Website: crate-barrel
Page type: stored-credit-cards
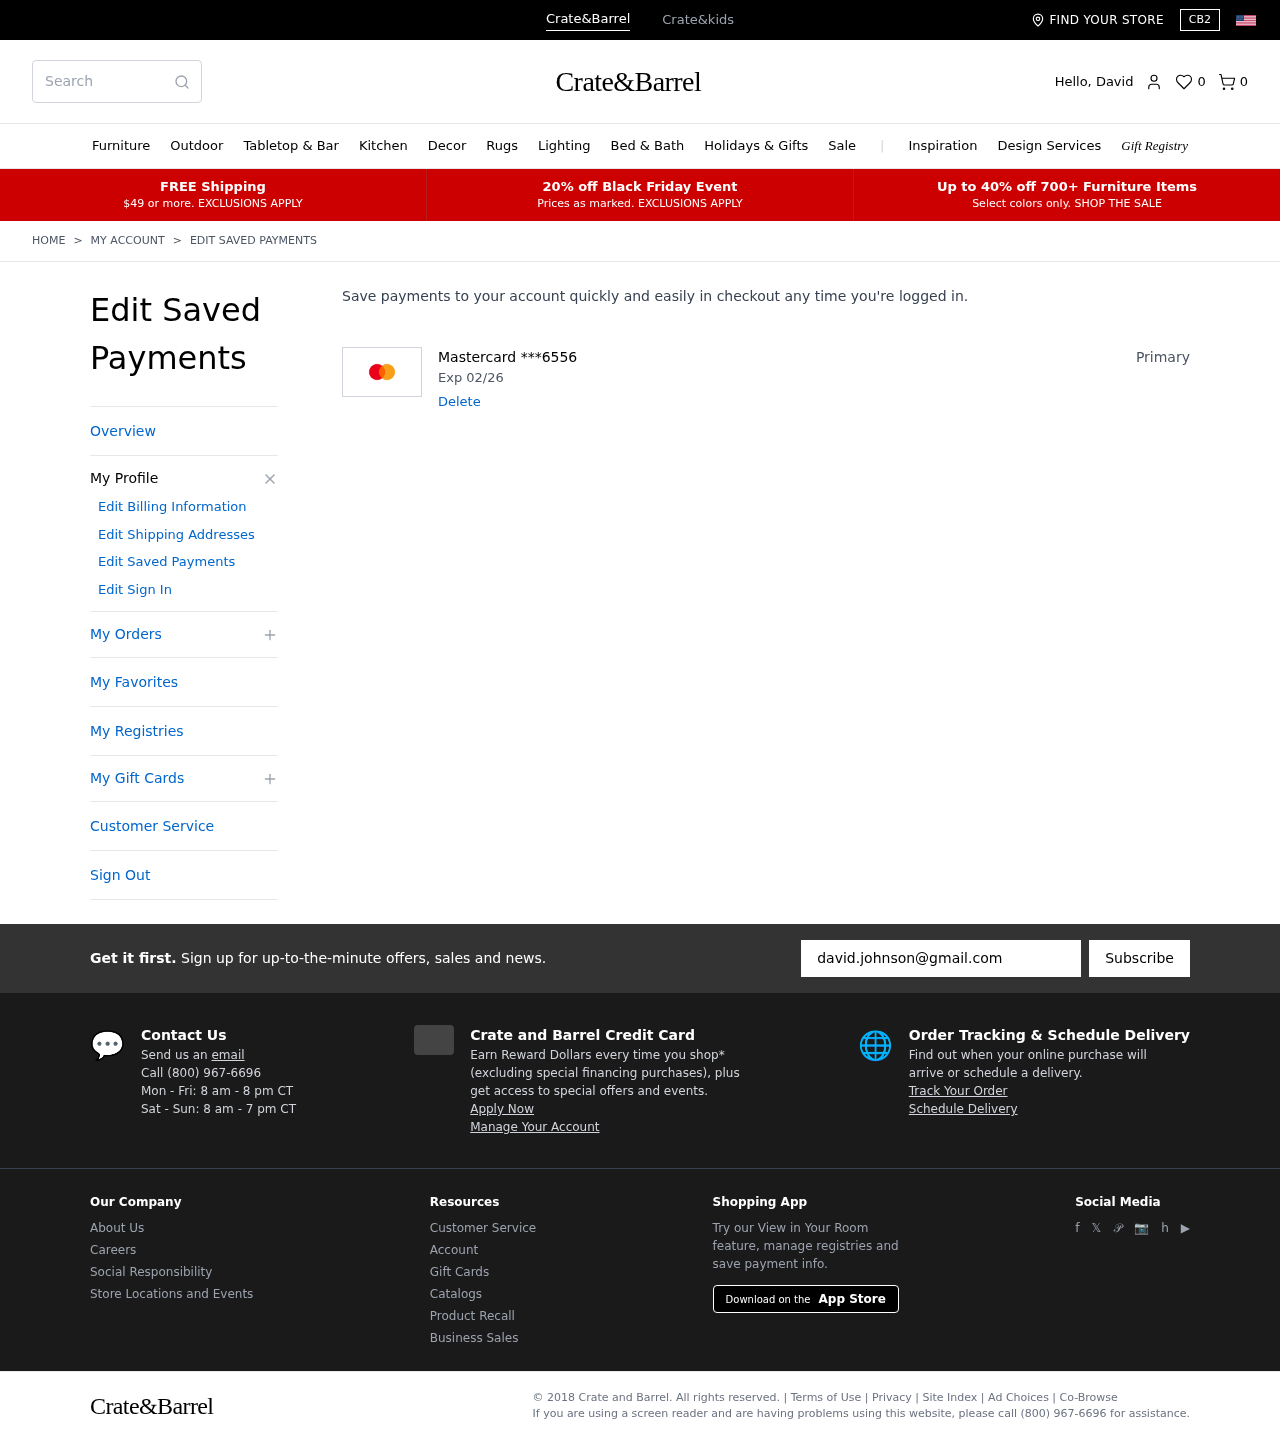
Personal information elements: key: PII_CARD_EXPIRY
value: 02/26
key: PII_CARD_LAST4
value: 6556
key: PII_CARD_TYPE
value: Mastercard
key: PII_FIRSTNAME
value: David
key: PII_EMAIL
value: david.johnson@gmail.com
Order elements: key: ORDER_NUM_ITEMS
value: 0
Search elements: key: HEADER_SEARCH
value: Search
Other elements: key: FAVORITES_COUNT
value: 0